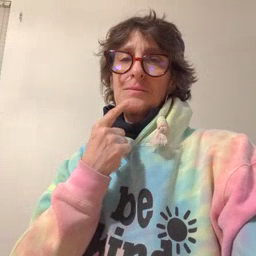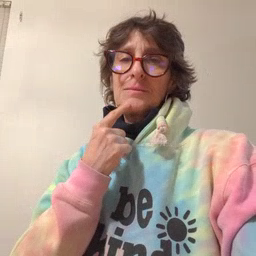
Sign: say